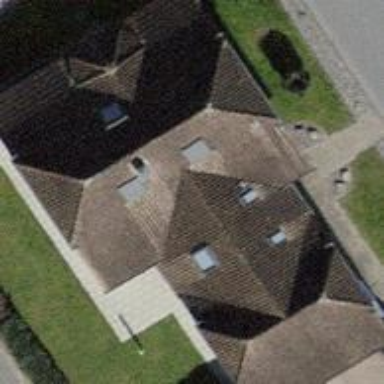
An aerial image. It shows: Building with tile roof.